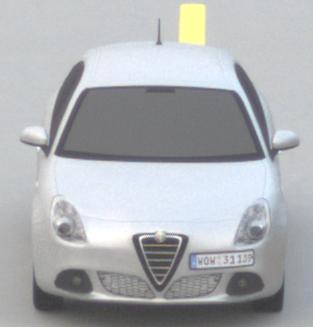
Make: Alfa Romeo
Model: Giulietta 1.4 TB 16V
Detailed model: Giulietta (940)
Model produced from: 2010/05
Model produced until: 2013/03
Doors: 5
Color: white
Road condition: dry road
Daytime: morning or afternoon
Contrast: low contrast